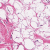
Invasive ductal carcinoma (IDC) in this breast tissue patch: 0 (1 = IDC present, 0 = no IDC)